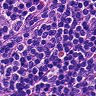
Metastatic tissue present: no